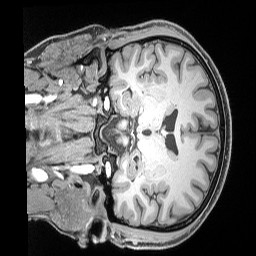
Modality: T1w
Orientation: coronal
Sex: male
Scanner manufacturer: siemens
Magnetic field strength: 3 T
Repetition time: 2.53 s
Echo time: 0.00169 s